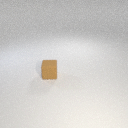
small brown rubber cube